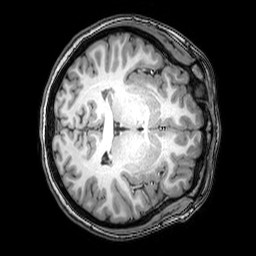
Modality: T1w
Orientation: axial
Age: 20
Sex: female
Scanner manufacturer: philips
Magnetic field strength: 3 T
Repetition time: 0.008113 s
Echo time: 0.003709 s